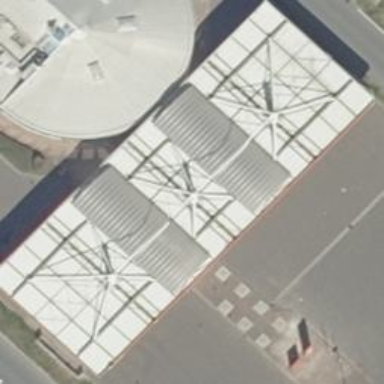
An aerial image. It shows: View of roof of building.